Question: I have faced one issue to display button in Ipad.
I done detailed researches though many links and blogs and got the suggestion as "display the UIPickerView from an "
I saw many posts related this, however there is no good answers.So please dont close it as a duplicate.
Also i was able to get some good codes to do it and it worked fine in my Iphone devices.
However i were found a difficulty in Ipad devices.
The Action-Sheet is not displaying as a full view.
Please see the below screenshot.this was the result!!!

The code is used to do this is pasted below.
'''
UIActionSheet *actionSheet = [[UIActionSheet alloc] initWithTitle:nil
delegate:nil
cancelButtonTitle:nil
destructiveButtonTitle:nil
otherButtonTitles:nil];
[actionSheet setActionSheetStyle:UIActionSheetStyleBlackTranslucent];
CGRect pickerFrame = CGRectMake(0, 40, 0, 0);
UIPickerView *pickerView = [[UIPickerView alloc] initWithFrame:pickerFrame];
pickerView.showsSelectionIndicator = YES;
pickerView.dataSource = self;
pickerView.delegate = self;
[actionSheet addSubview:pickerView];
[pickerView release];
UISegmentedControl *closeButton = [[UISegmentedControl alloc] initWithItems:[NSArray arrayWithObject:@"Close"]];
closeButton.momentary = YES;
closeButton.frame = CGRectMake(260, 7.0f, 50.0f, 30.0f);
closeButton.segmentedControlStyle = UISegmentedControlStyleBar;
closeButton.tintColor = [UIColor blackColor];
[closeButton addTarget:self action:@selector(dismissActionSheet:) forControlEvents:UIControlEventValueChanged];
[actionSheet addSubview:closeButton];
[closeButton release];
[actionSheet showInView:[[UIApplication sharedApplication] keyWindow]];
[actionSheet setBounds:CGRectMake(0, 0, 320, 485)];
'''
Then I have downloaded a excellent sample application from github through <URL>
After the download, i have copied the classes only mandatory for me to my application.
The method they are using to show the UIPickerView+Done button through Action-Sheet is described below
'''
ActionStringDoneBlock done = ^(ActionSheetStringPicker *picker, NSInteger selectedIndex, id selectedValue) {
if ([myLabel respondsToSelector:@selector(setText:)]) {
[myLabel performSelector:@selector(setText:) withObject:selectedValue];
}
};
ActionStringCancelBlock cancel = ^(ActionSheetStringPicker *picker) {
NSLog(@"Block Picker Canceled");
};
NSArray *colors = [NSArray arrayWithObjects:@"Red", @"Green", @"Blue", @"Orange", nil];//picker items to select
[ActionSheetStringPicker showPickerWithTitle:@"Select a Block" rows:colors initialSelection:0 doneBlock:done cancelBlock:cancel origin:myButton];
'''
In the last line of code they have used the parameter as and we can pass any objects (button,label etc) to it.
The Action-sheet will take origin as the passed object.
Here my issue came again :). I have used to pick the time as per my conditions.
if i give mySegment as the origin parameter,the Action-sheet origin arrow will display from middle of my segment control.Not from the selected tab ,which is too bad and will give confusion to my valuable users.
So i have added individual labels under the segment sections and given it for the origin parameter of the mentioned method and i fixed my issue.
However i know its not a good fix :)
May i know is there any easy way to do it?
?
Any help on this issue is Appreciated
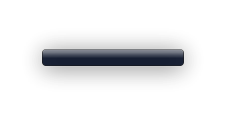
Answer: You have to use 'UIPopOverController'.
First, create a UIPickerViewController for . You need it for the nib, which will be pushed into the popOver. Initialize the picker in 'ViewWithPicker'
.h
'''
#import <UIKit/UIKit.h>
@class ViewWithPickerController;
@protocol PopoverPickerDelegate
@required
- (void) viewWithPickerController:(ViewWithPickerController*) viewWithPickerController didSelectValue:(NSString*) value;
@end
@interface ViewWithPickerController : UIViewController <UIPickerViewDelegate, UIPickerViewDataSource> {
IBOutlet UIPickerView *pickerView;
id<PopoverPickerDelegate> delegate;
NSMutableArray *array;
}
@property(nonatomic, retain) IBOutlet UIPickerView *pickerView;
@property(nonatomic, assign) id<PopoverPickerDelegate> delegate;
@end
'''
.m, after you initialized the 'array' in 'viewDidLoad', picker methods:
'''
// returns the number of 'columns' to display.
- (NSInteger)numberOfComponentsInPickerView:(UIPickerView *)picker {
return 1;
}
// returns the number of rows in each component.
- (NSInteger)pickerView:(UIPickerView *)picker numberOfRowsInComponent:(NSInteger)component {
return [array count];
}
//returns the string value for the current row
- (NSString *)pickerView:(UIPickerView *)picker titleForRow:(NSInteger)row forComponent:(NSInteger)component {
return [array objectAtIndex:row];
}
//handle selection of a row
- (void)pickerView:(UIPickerView *)picker didSelectRow:(NSInteger)row inComponent:(NSInteger)component {
NSString *value = [pickerView.delegate pickerView:picker titleForRow:row forComponent:component];
//notify the delegate about selecting a value
if(delegate != nil)
[delegate viewWithPickerController:self didSelectValue:value];
}
'''
Then, import the viewWithPicker into your main class, create a button and give it this action:
'''
- (IBAction) showPickerPopupAction:(id) sender {
self.viewWithPickerController = [[[ViewWithPickerController alloc] initWithNibName:@"ViewWithPicker" bundle:[NSBundle mainBundle]] autorelease];
viewWithPickerController.contentSizeForViewInPopover =
CGSizeMake(viewWithPickerController.view.frame.size.width, viewWithPickerController.view.frame.size.height);
viewWithPickerController.delegate = self;
self.popoverController = [[[UIPopoverController alloc]
initWithContentViewController:viewWithPickerController] autorelease];
[self.popoverController presentPopoverFromRect:popoverButtonForPicker.frame inView:self.view permittedArrowDirections:UIPopoverArrowDirectionAny animated:YES];
popoverController.delegate = self;
}
'''
And to select a specific value
'''
- (void) viewWithPickerController:(ViewWithPickerController*) viewWithPickerController didSelectValue:(NSString*) value
{
yourLabel.text = [NSString stringWithFormat:@"%@ ",value];
}
'''